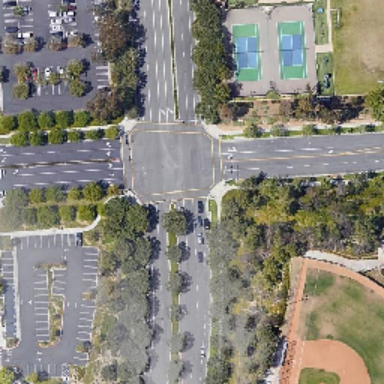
The road at an intersection was lined with trees and empty .